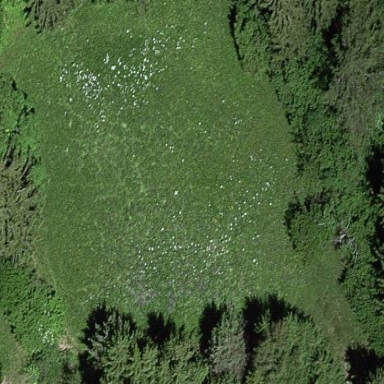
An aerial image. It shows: Open area covered with grass.